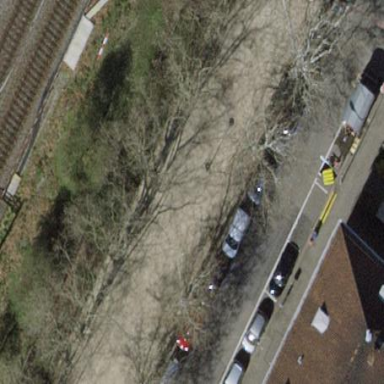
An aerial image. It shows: Parking lane for vehicles.